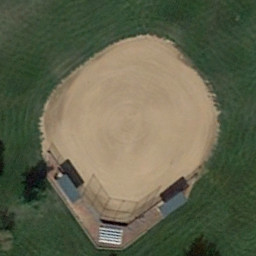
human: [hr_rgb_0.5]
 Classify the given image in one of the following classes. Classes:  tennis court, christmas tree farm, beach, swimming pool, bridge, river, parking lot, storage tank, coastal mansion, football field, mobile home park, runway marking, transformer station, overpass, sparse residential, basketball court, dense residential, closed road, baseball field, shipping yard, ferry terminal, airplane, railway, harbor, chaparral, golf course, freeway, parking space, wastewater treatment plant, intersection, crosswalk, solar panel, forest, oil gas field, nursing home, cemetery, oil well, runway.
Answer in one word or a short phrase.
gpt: baseball field